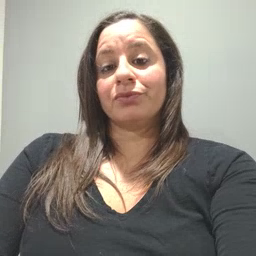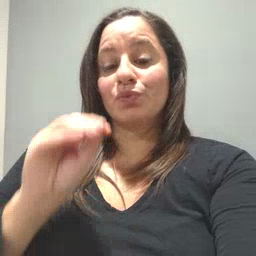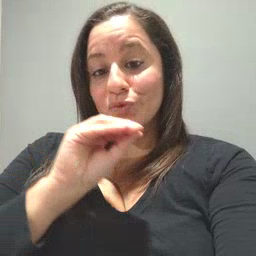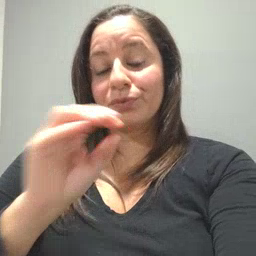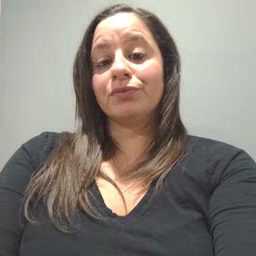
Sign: kiss